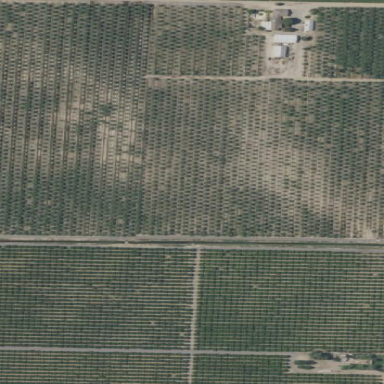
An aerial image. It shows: Orchard filled with almond trees.